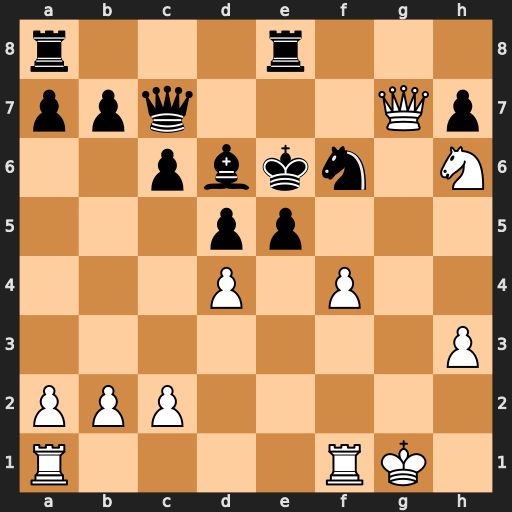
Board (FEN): r3r3/ppq3Qp/2pbkn1N/3pp3/3P1P2/7P/PPP5/R4RK1
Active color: w
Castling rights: -
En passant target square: -
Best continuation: f5#